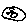
Label: circle